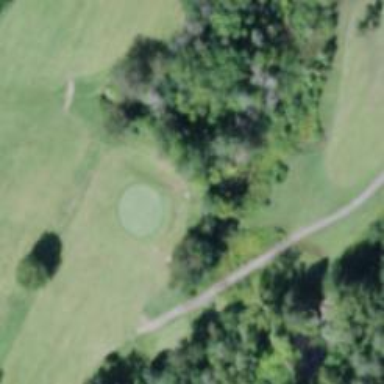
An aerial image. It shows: Golf hole.